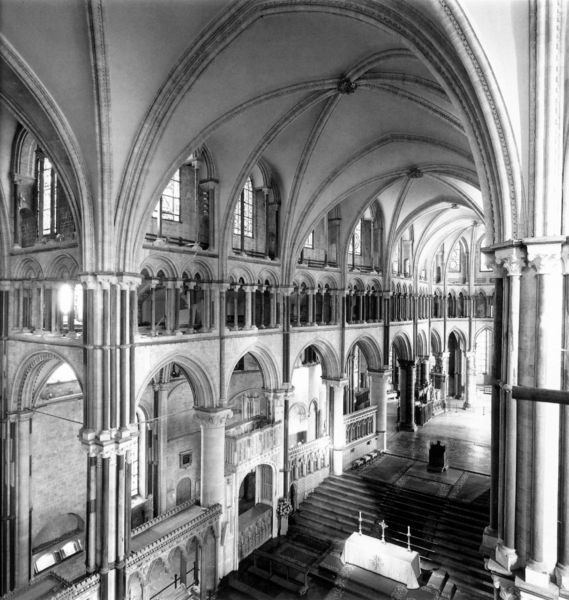
Titel: Kathedrale von Canterbury
Standort: Canterbury, Kathedrale (EU - GB)
Schlagwörter: weiß, fenster, raum, schwarz, säule, säulen, tuch, stein, kirche, innen, gotik, schiff, bogen, leer, treppe, treppen, kerzen, geländer, innenansicht, stufe, stufen, galerie, foto, fotografie, bögen, gang, umgang, gewölbe, kreuz, balustrade, dom, becken, schwarz-weiß, altar, arkaden, bänke, kathedrale, verziert, kirchenschiff, mittelschiff, kreuze, gotisch, kreuzgewölbe, langschiff, spitzbogen, mittelalter, altarraum, kirchenraum, chor, fotographie, kirsche, gewölbt, kreuzgang, romanisch, vierung, von oben, seitengang, rennaisance, querschif, emppore, gewölt